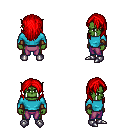
a pixel art fantasy rpg character, male body template, orc, green skin, teal long-sleeve shirt, magenta pants, red long hairstyle, leather bracers, metal boots, four views (front, back, left, right), 2x2 character sprite sheet, small pixel art, hard edges, no anti-aliasing